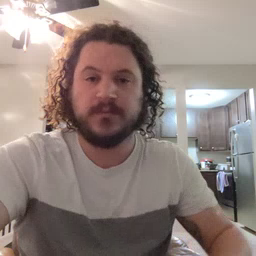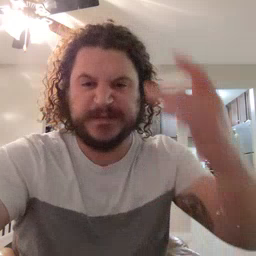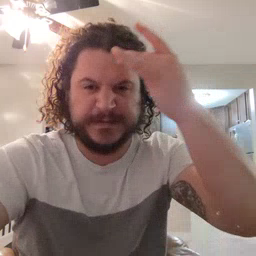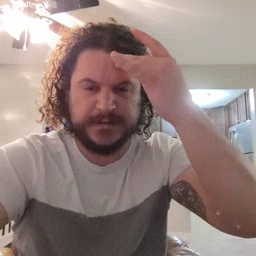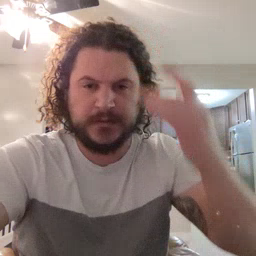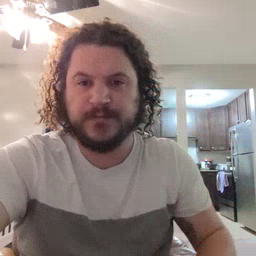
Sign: sick